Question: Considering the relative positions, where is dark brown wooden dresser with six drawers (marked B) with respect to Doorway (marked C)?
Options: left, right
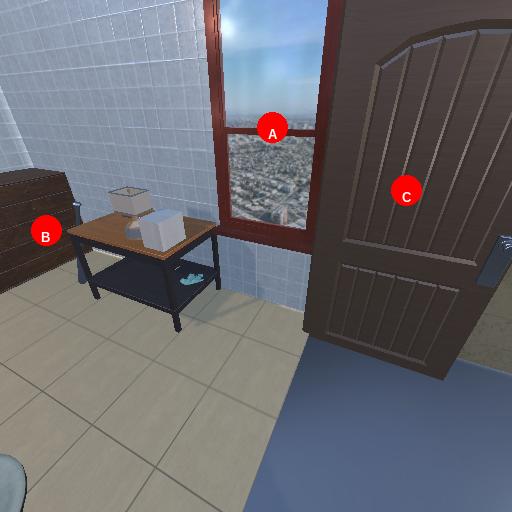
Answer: left